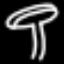
Label: mushroom